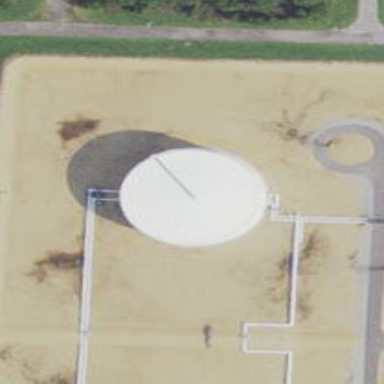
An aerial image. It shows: Storage tank which is man-made.